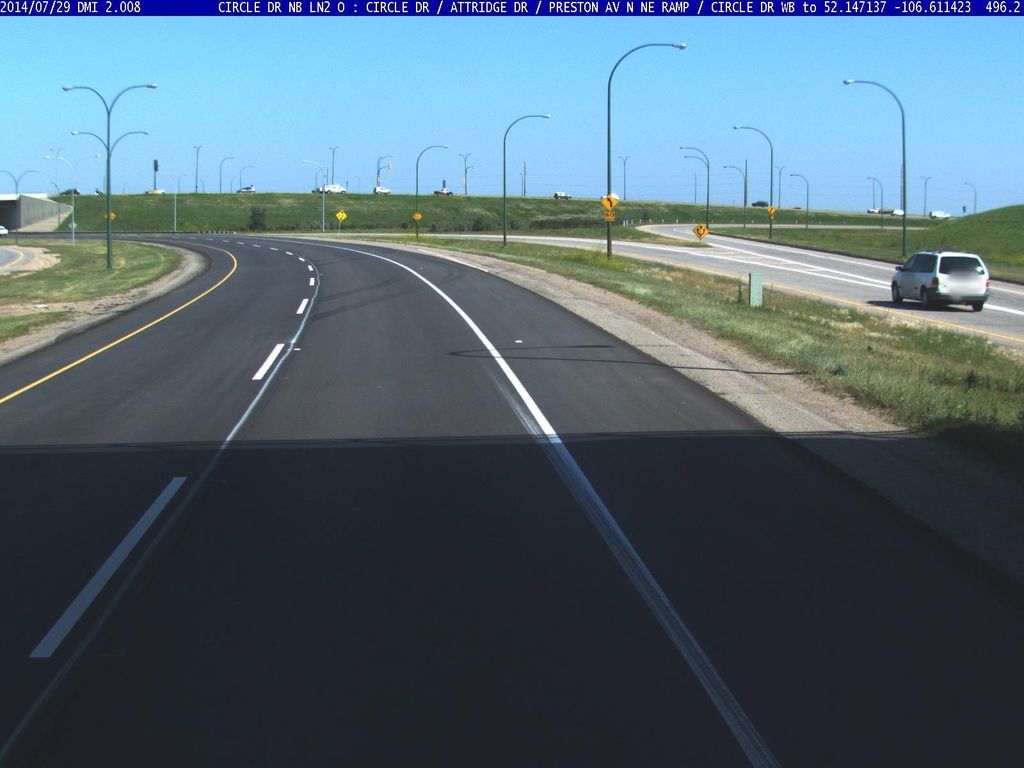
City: saskatoon